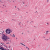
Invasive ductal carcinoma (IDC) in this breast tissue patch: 0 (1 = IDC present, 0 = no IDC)